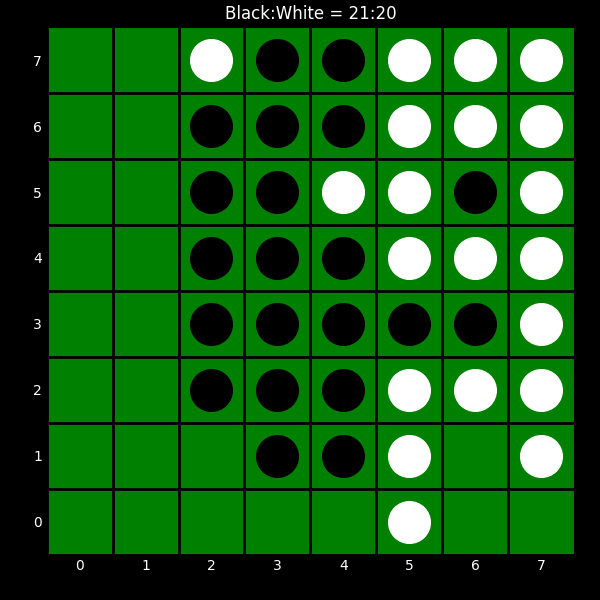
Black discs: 21
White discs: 20